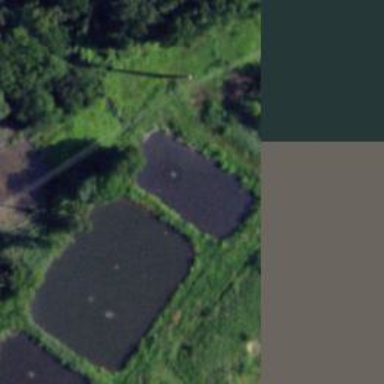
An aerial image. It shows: Pond surrounded by natural water.